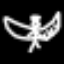
Label: angel